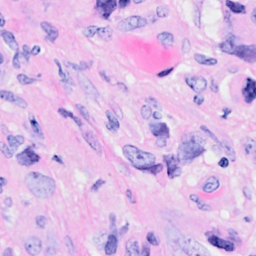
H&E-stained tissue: Breast